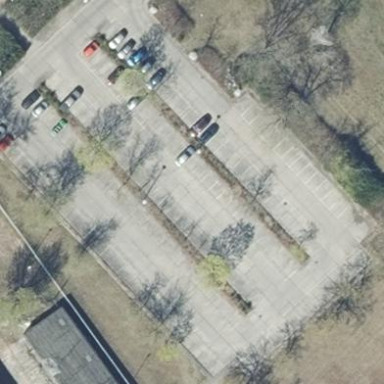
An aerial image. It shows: Parking area with surface.